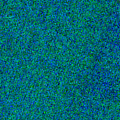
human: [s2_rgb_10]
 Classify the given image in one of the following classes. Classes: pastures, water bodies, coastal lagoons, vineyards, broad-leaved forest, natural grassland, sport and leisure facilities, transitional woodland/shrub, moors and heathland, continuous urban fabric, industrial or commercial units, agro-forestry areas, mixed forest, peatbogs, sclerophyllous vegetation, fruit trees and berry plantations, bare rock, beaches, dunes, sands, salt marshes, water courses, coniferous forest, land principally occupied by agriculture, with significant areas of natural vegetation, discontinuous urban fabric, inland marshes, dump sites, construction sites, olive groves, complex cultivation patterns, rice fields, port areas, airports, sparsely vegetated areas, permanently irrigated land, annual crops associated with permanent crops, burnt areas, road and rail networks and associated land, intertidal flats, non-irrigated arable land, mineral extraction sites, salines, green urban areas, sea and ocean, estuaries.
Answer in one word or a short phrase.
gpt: sea and ocean